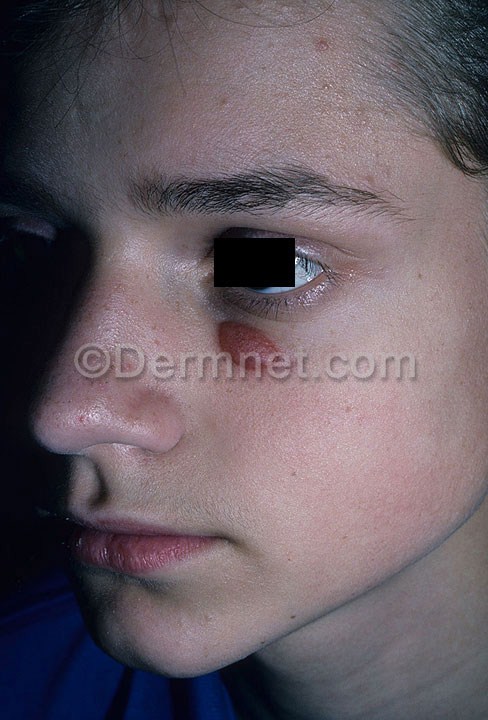
Disease: Seborrheic Keratoses and other Benign Tumors